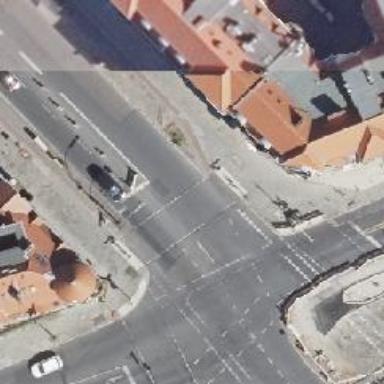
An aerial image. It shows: Road with traffic signals.